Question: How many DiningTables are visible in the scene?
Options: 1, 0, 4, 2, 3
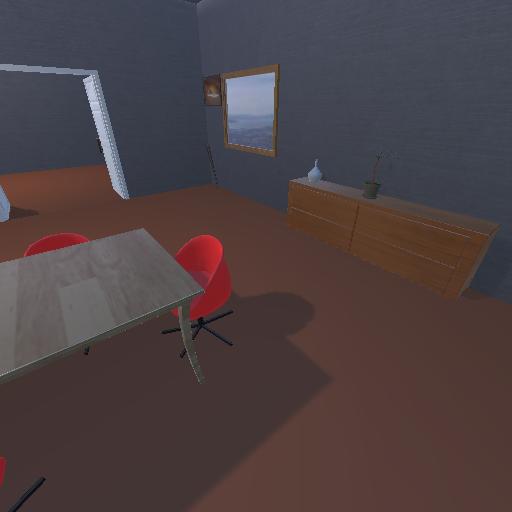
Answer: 1